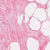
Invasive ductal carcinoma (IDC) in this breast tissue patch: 0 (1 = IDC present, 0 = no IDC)